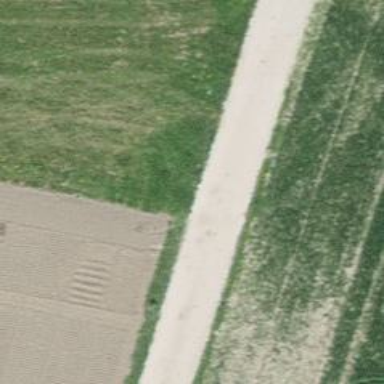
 graded as grade2. Motorcars are limited to agricultural use on this road."